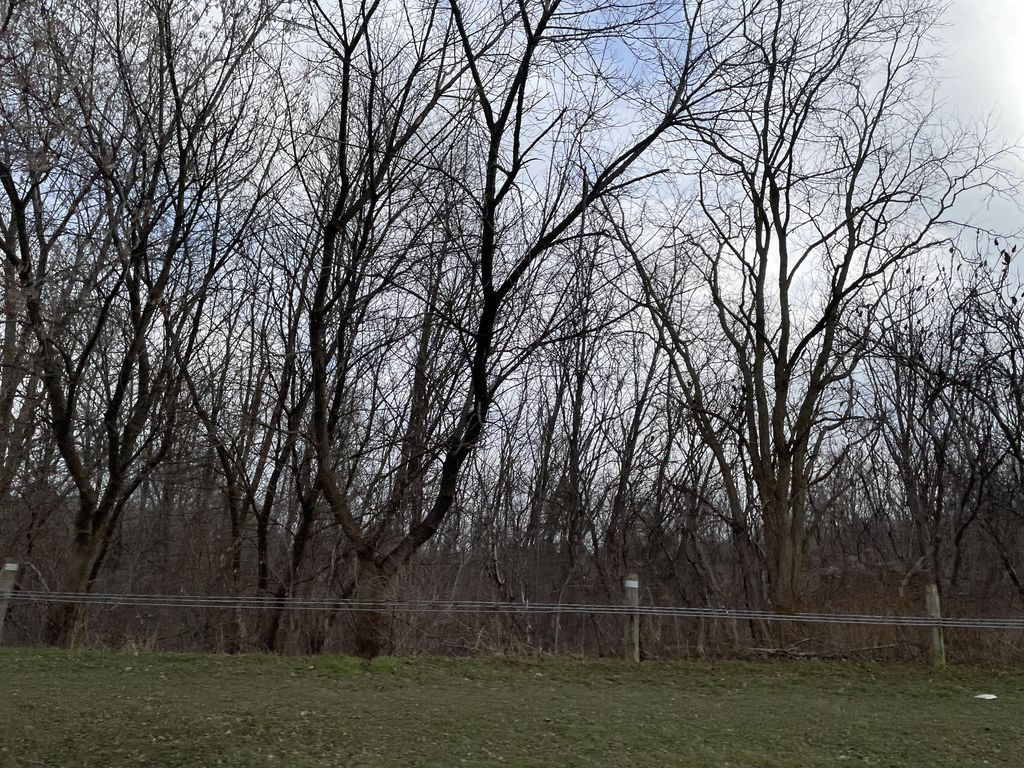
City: kitchener-waterloo